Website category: jobs
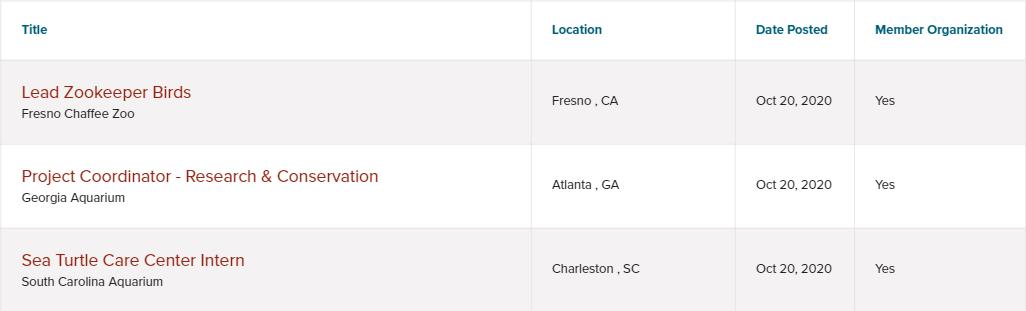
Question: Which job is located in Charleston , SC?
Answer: Sea Turtle Care Center Intern

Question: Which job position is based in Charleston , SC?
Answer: Sea Turtle Care Center Intern

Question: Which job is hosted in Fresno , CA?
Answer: Lead Zookeeper Birds

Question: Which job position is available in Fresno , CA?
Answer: Lead Zookeeper Birds

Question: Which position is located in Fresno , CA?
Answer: Lead Zookeeper Birds

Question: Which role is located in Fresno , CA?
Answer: Lead Zookeeper Birds

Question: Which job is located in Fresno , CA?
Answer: Lead Zookeeper Birds

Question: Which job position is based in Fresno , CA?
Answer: Lead Zookeeper Birds